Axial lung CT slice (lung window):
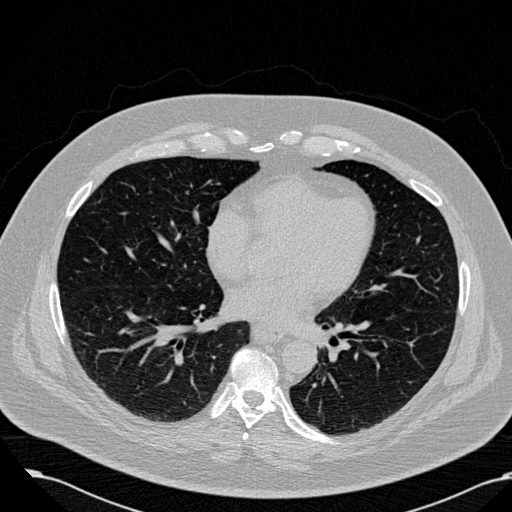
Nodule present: no